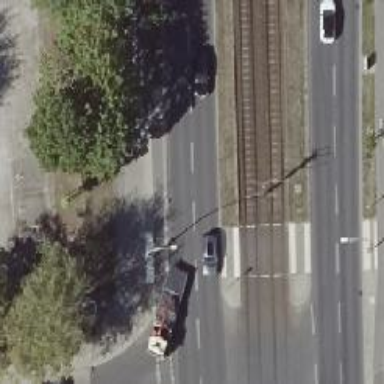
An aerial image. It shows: Uncontrolled tram crossing.